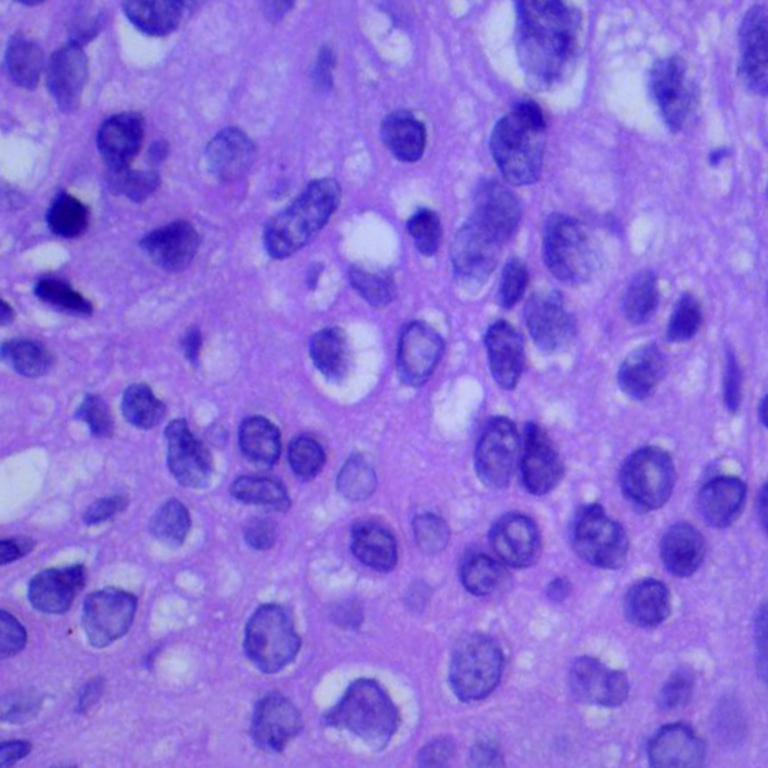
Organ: lung
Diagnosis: squamous carcinomas